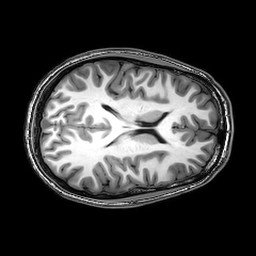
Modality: T1w
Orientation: axial
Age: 22
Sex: male
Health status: healthy
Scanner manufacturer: philips
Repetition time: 0.008187 s
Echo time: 0.00375 s